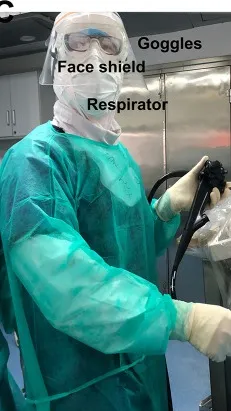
(A-C) HCWs adhere to Level 2 biosafety requirement during the procedure. ERCP Endoscopy personnel precautions and dress code as follows: prior to ERCP procedure, the patient's status of COVID-19 was verified among the ERCP team. HCW wore PPE in the following order: respirator (N95, NK95, or the equivalent); impermeable gown; a first pair of gloves (over the impermeable gown that cover the wrist); lead aprons, thyroid shields, and dosimeters; boot covers; goggles and face shield; disposable isolation gown; and a second pair of gloves (over the isolation gown which cover the wrist). Washing hands with soap and water or alcohol-based hand rub were mandatory before and after patient interaction, contact with potentially infectious sources, and before putting on and upon removal of PPE.
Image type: medical_photograph (other_medical_photograph)